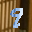
Label: 9